Question: I integrated Firebase Crash Reporting on my Android app and every couple of weeks I am getting this error. Nothing else is specified, only this:
'''
Exception java.lang.NullPointerException: Attempt to invoke virtual method 'java.lang.String java.lang.String.toLowerCase(java.util.Locale)' on a null object reference
bsz.d (:com.google.android.gms.DynamiteModulesC:6098)
bta.run (:com.google.android.gms.DynamiteModulesC:1028)
java.lang.Thread.run (Thread.java:818)
'''

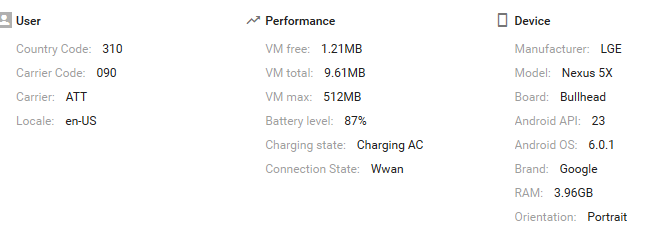
Answer: this seems like an error on Google's side. Multiple people are reporting this crash on the exact same device with the exact same region. So it seems Google runs your app on a virtual or automated device and then that device crashes. This device seems to be a Nexus 5x with local us-US and API level 23.
Source: <URL>
@ssr already specify the issue <URL>